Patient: sex M, age 29
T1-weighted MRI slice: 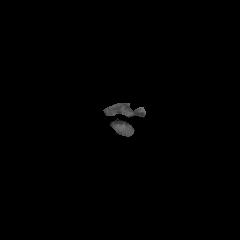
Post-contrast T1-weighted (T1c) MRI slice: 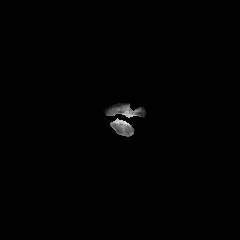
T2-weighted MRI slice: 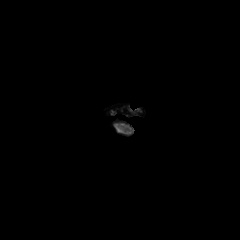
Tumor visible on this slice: no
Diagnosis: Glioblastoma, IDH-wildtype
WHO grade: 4